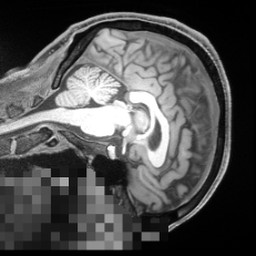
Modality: T1w
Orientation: sagittal
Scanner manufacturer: siemens
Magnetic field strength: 3 T
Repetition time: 2.55 s